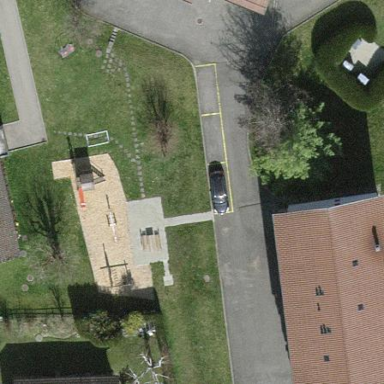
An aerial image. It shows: Playground area for leisure land.